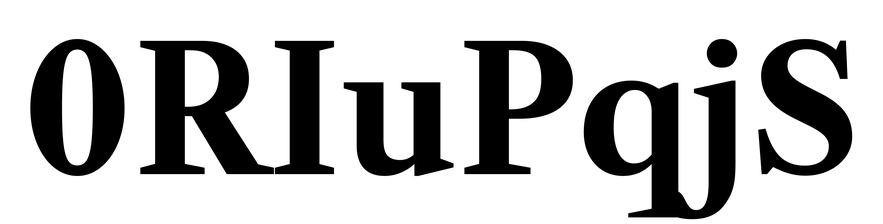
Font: LibreCaslonText_Bold